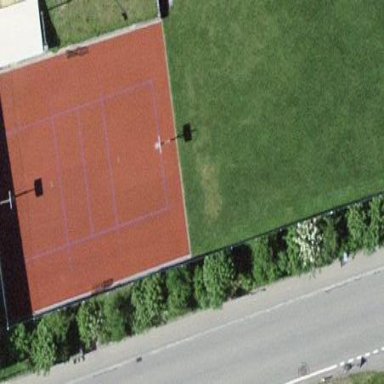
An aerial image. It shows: Multi-sport pitch for leisure and various sports activities.